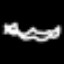
Label: squiggle